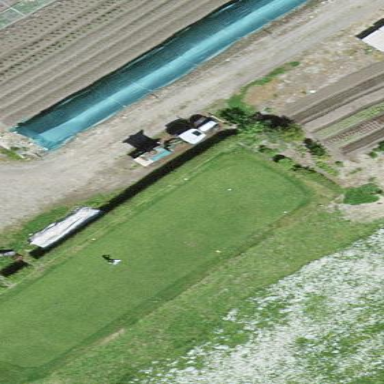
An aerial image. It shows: Grass area designated as golf tee.